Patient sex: M
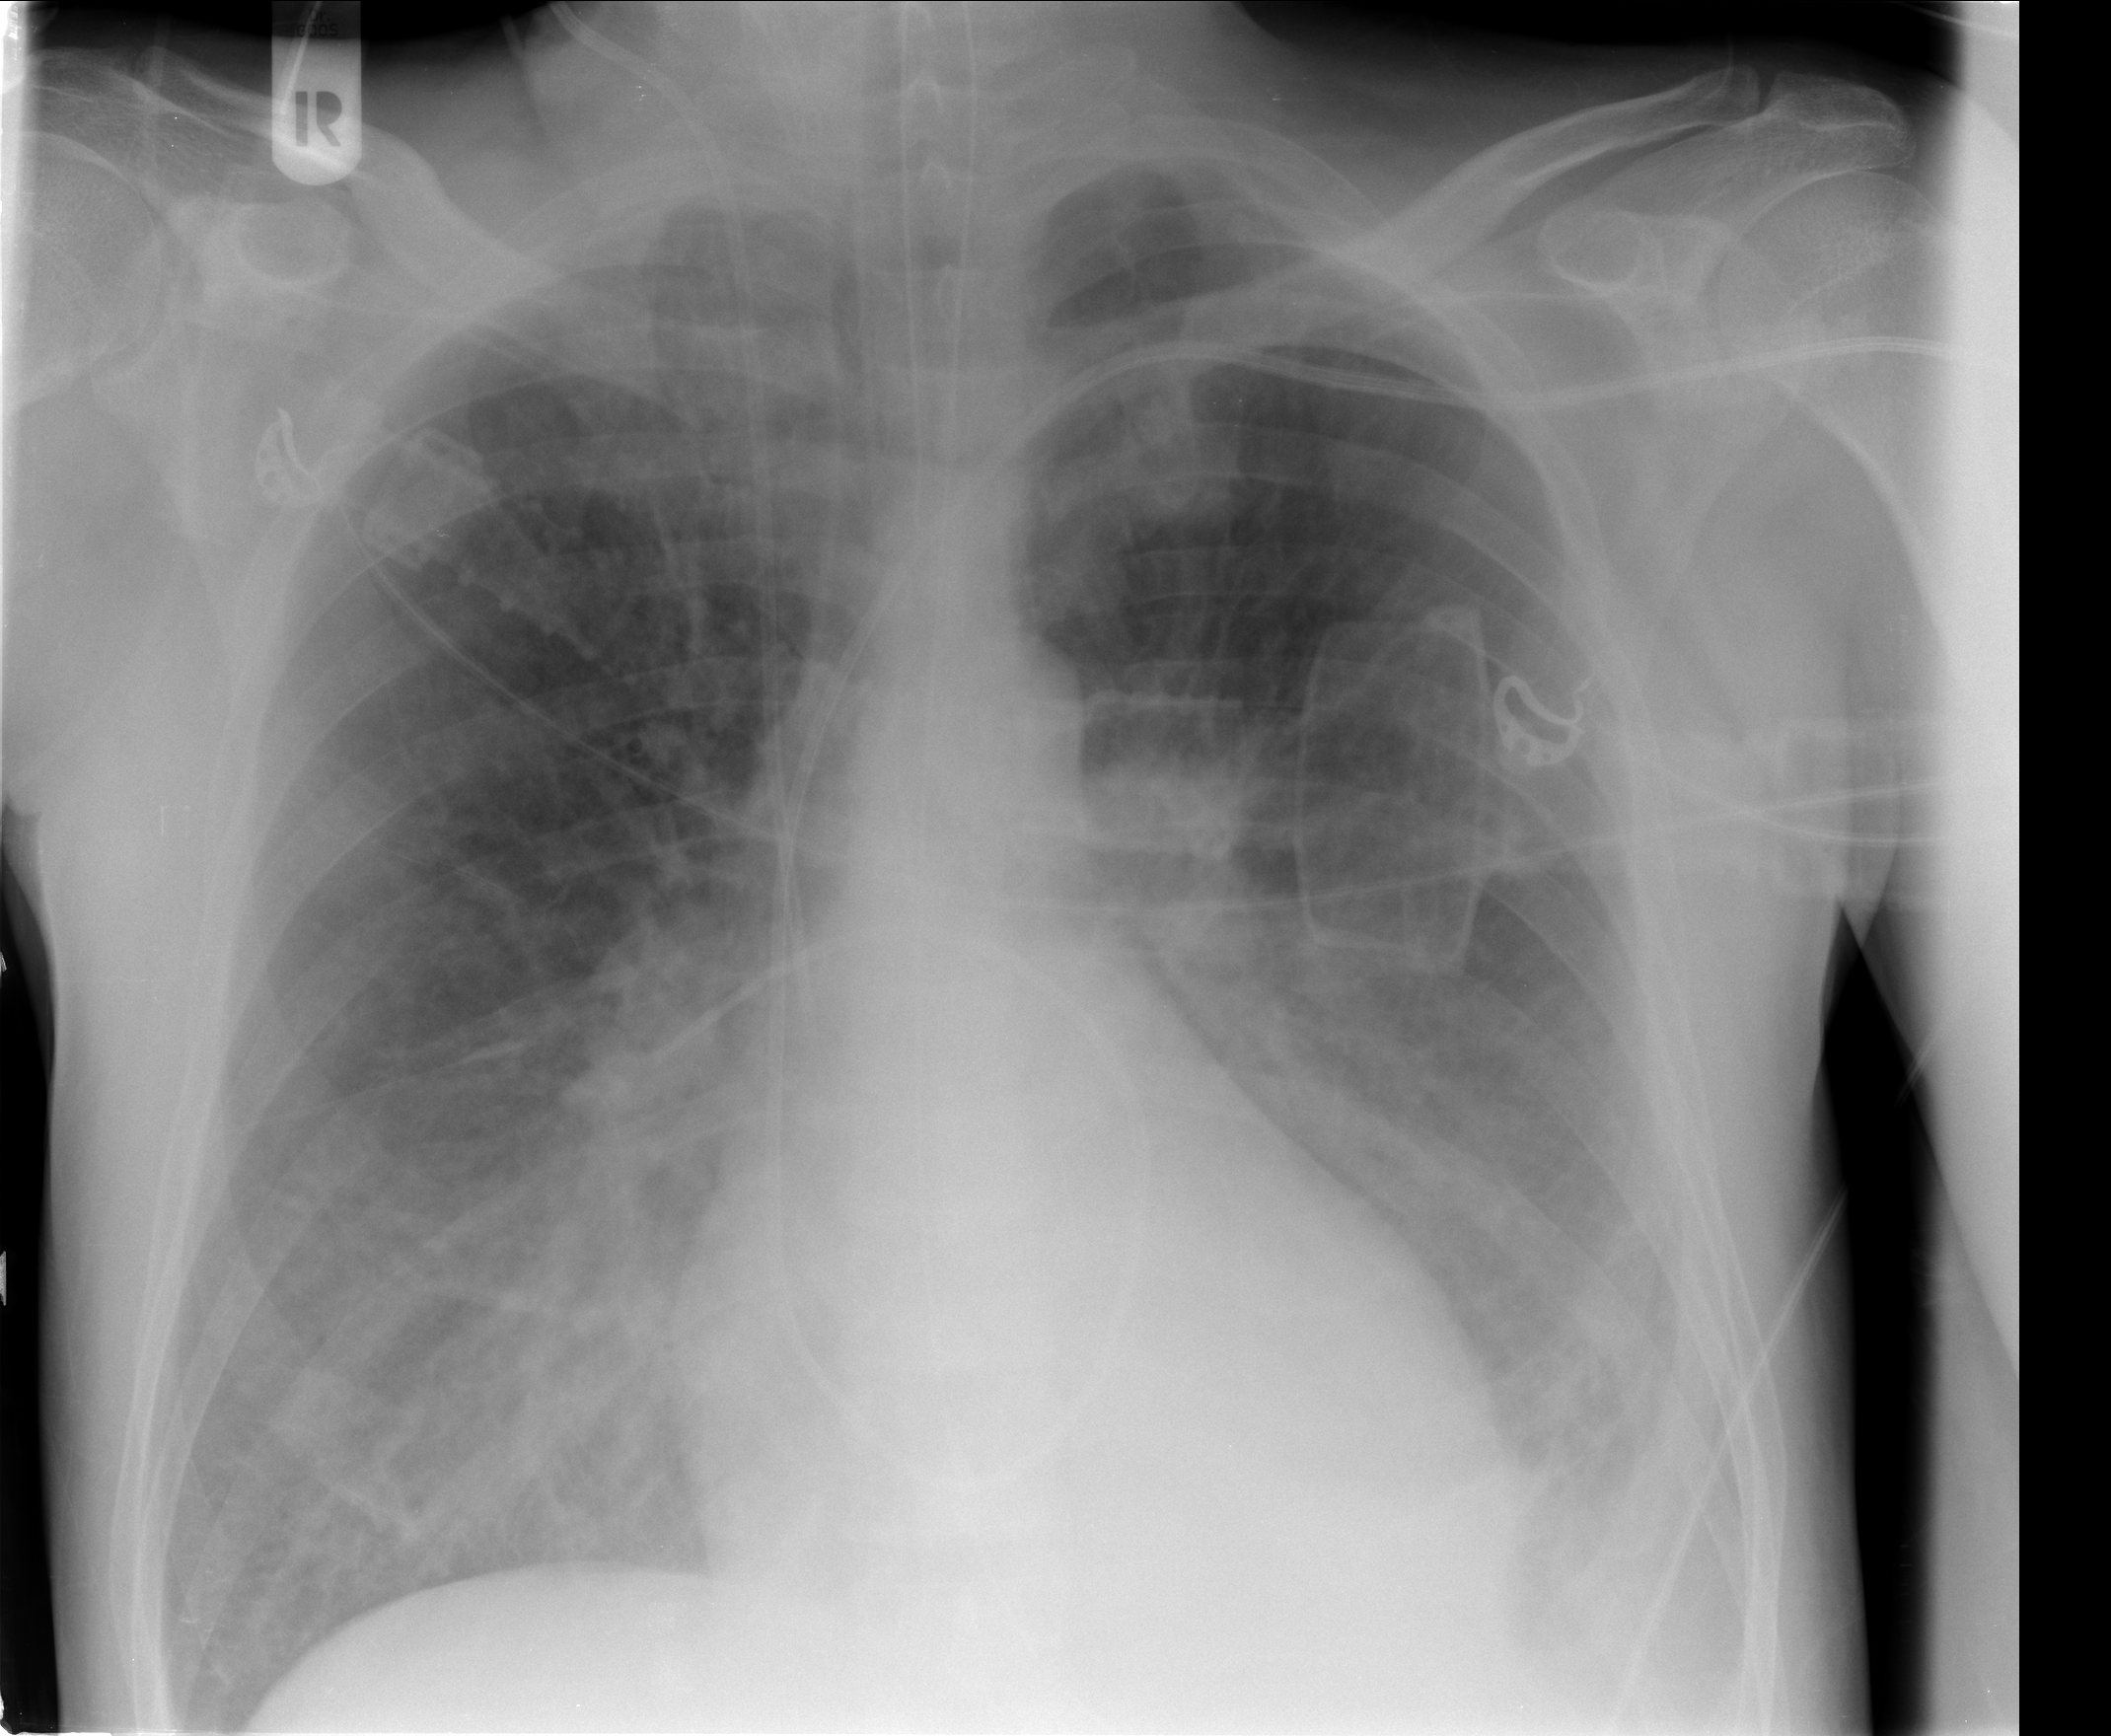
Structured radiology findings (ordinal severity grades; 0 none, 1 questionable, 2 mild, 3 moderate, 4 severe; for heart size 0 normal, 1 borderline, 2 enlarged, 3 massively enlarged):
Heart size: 1
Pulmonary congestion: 2
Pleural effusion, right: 1
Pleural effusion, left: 3
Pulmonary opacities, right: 3
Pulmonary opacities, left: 0
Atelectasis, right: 2
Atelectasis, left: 2